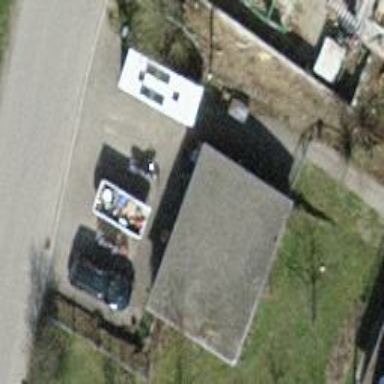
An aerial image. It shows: Garage.